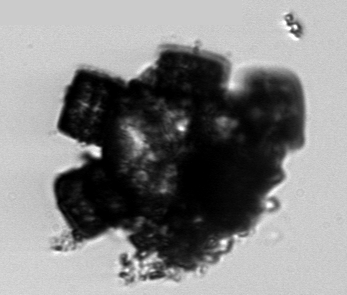
Label: Delphineis